Question: Why does the page position reset when making a selection in this jsfiddle, and how do I prevent it?
<URL>
HTML:
'''
<fieldset class="rating one">
<input type="radio" id="star5" name="rating" value="5" /><label for="star5" title="Rocks!"><span>&#9733</span></label>
<input type="radio" id="star4" name="rating" value="4" /><label for="star4" title="Pretty good"><span>&#9733</span></label>
<input type="radio" id="star3" name="rating" value="3" /><label for="star3" title="Meh"><span>&#9733</span></label>
<input type="radio" id="star2" name="rating" value="2" /><label for="star2" title="Kinda bad"><span>&#9733</span></label>
<input type="radio" id="star1" name="rating" value="1" /><label for="star1" title="Sucks big time"><span>&#9733</span></label>
</fieldset>
'''
Potato quality GIF of what's happening:
<URL>

Edit: new jsfiddle link
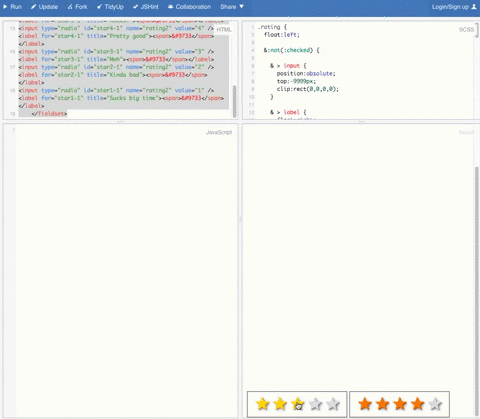
Answer: I figured out how to fix it, but not why it's happening (although I can guess that it's trying to position itself with the radio button "within view").
I changed the following code
'''
.rating:not(:checked) > input {
position:absolute;
top:-9999px;
clip:rect(0,0,0,0);
}
'''
to
'''
.rating:not(:checked) > input {
position:absolute;
visibility: hidden;
clip:rect(0,0,0,0);
}
'''
Fiddle with fix <URL>
<URL>